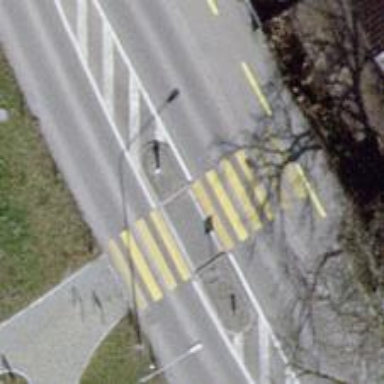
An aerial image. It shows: Uncontrolled zebra crossing with pedestrian island.